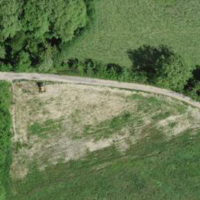
EUNIS habitat code: 55
Species observed at this site:
Prunus padus